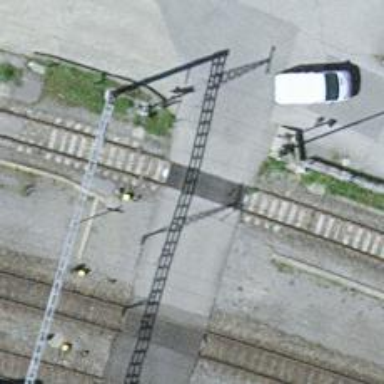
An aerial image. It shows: Level crossing at the railway with full barrier.